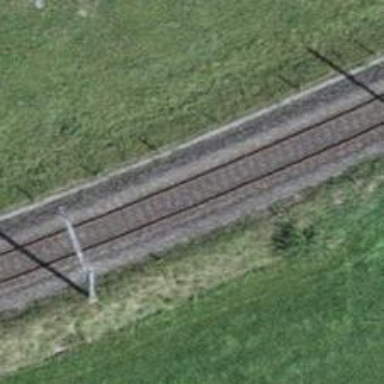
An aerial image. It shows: Single-track railway with electrified contact lines.